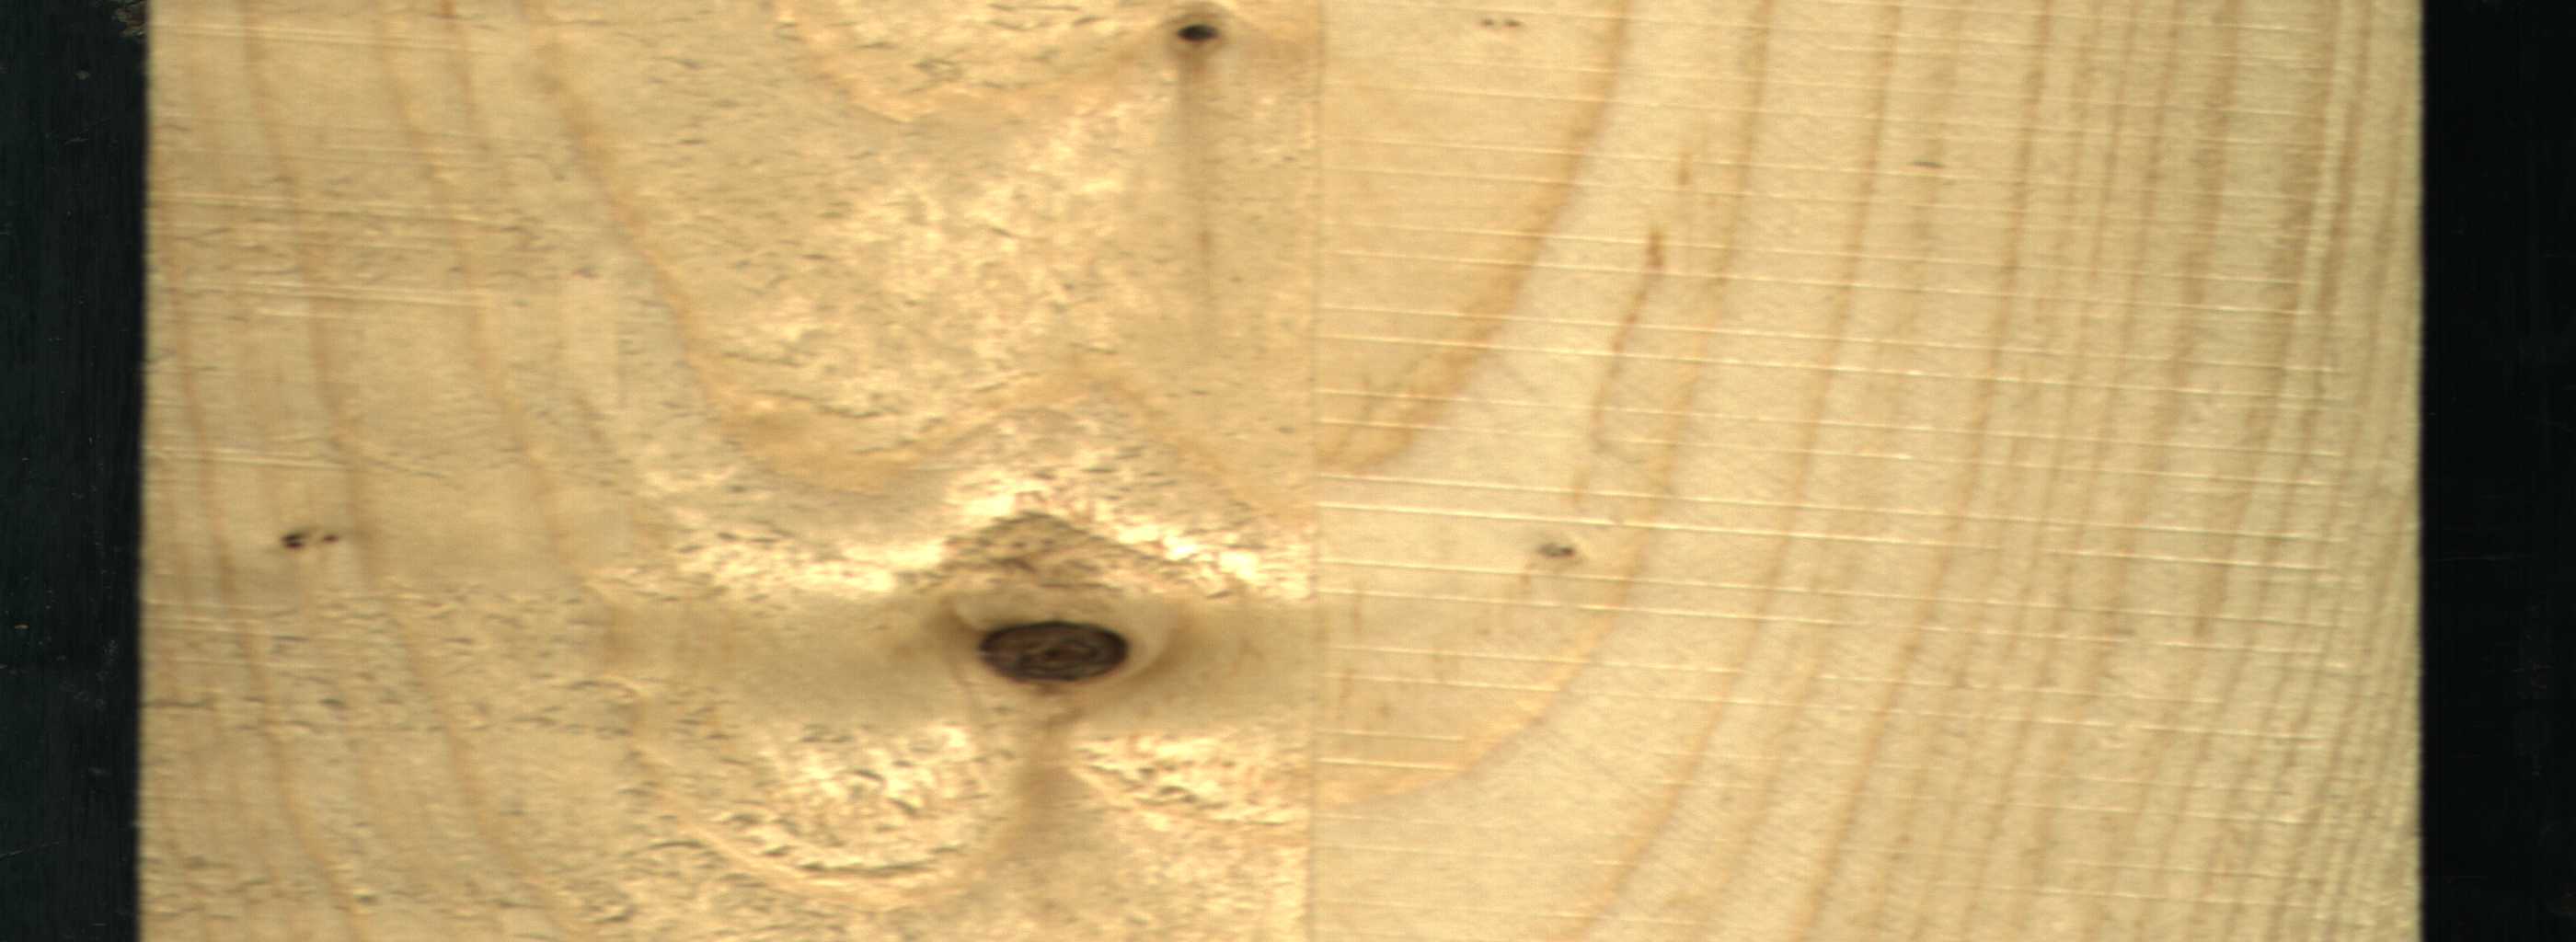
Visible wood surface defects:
Dead_Knot
Dead_Knot